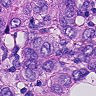
Metastatic tissue present: yes